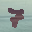
Label: 7